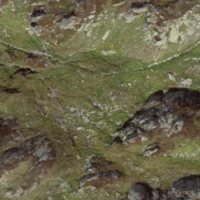
EUNIS habitat code: 26
Species observed at this site:
Gentiana bavarica
Bartsia alpina